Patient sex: M
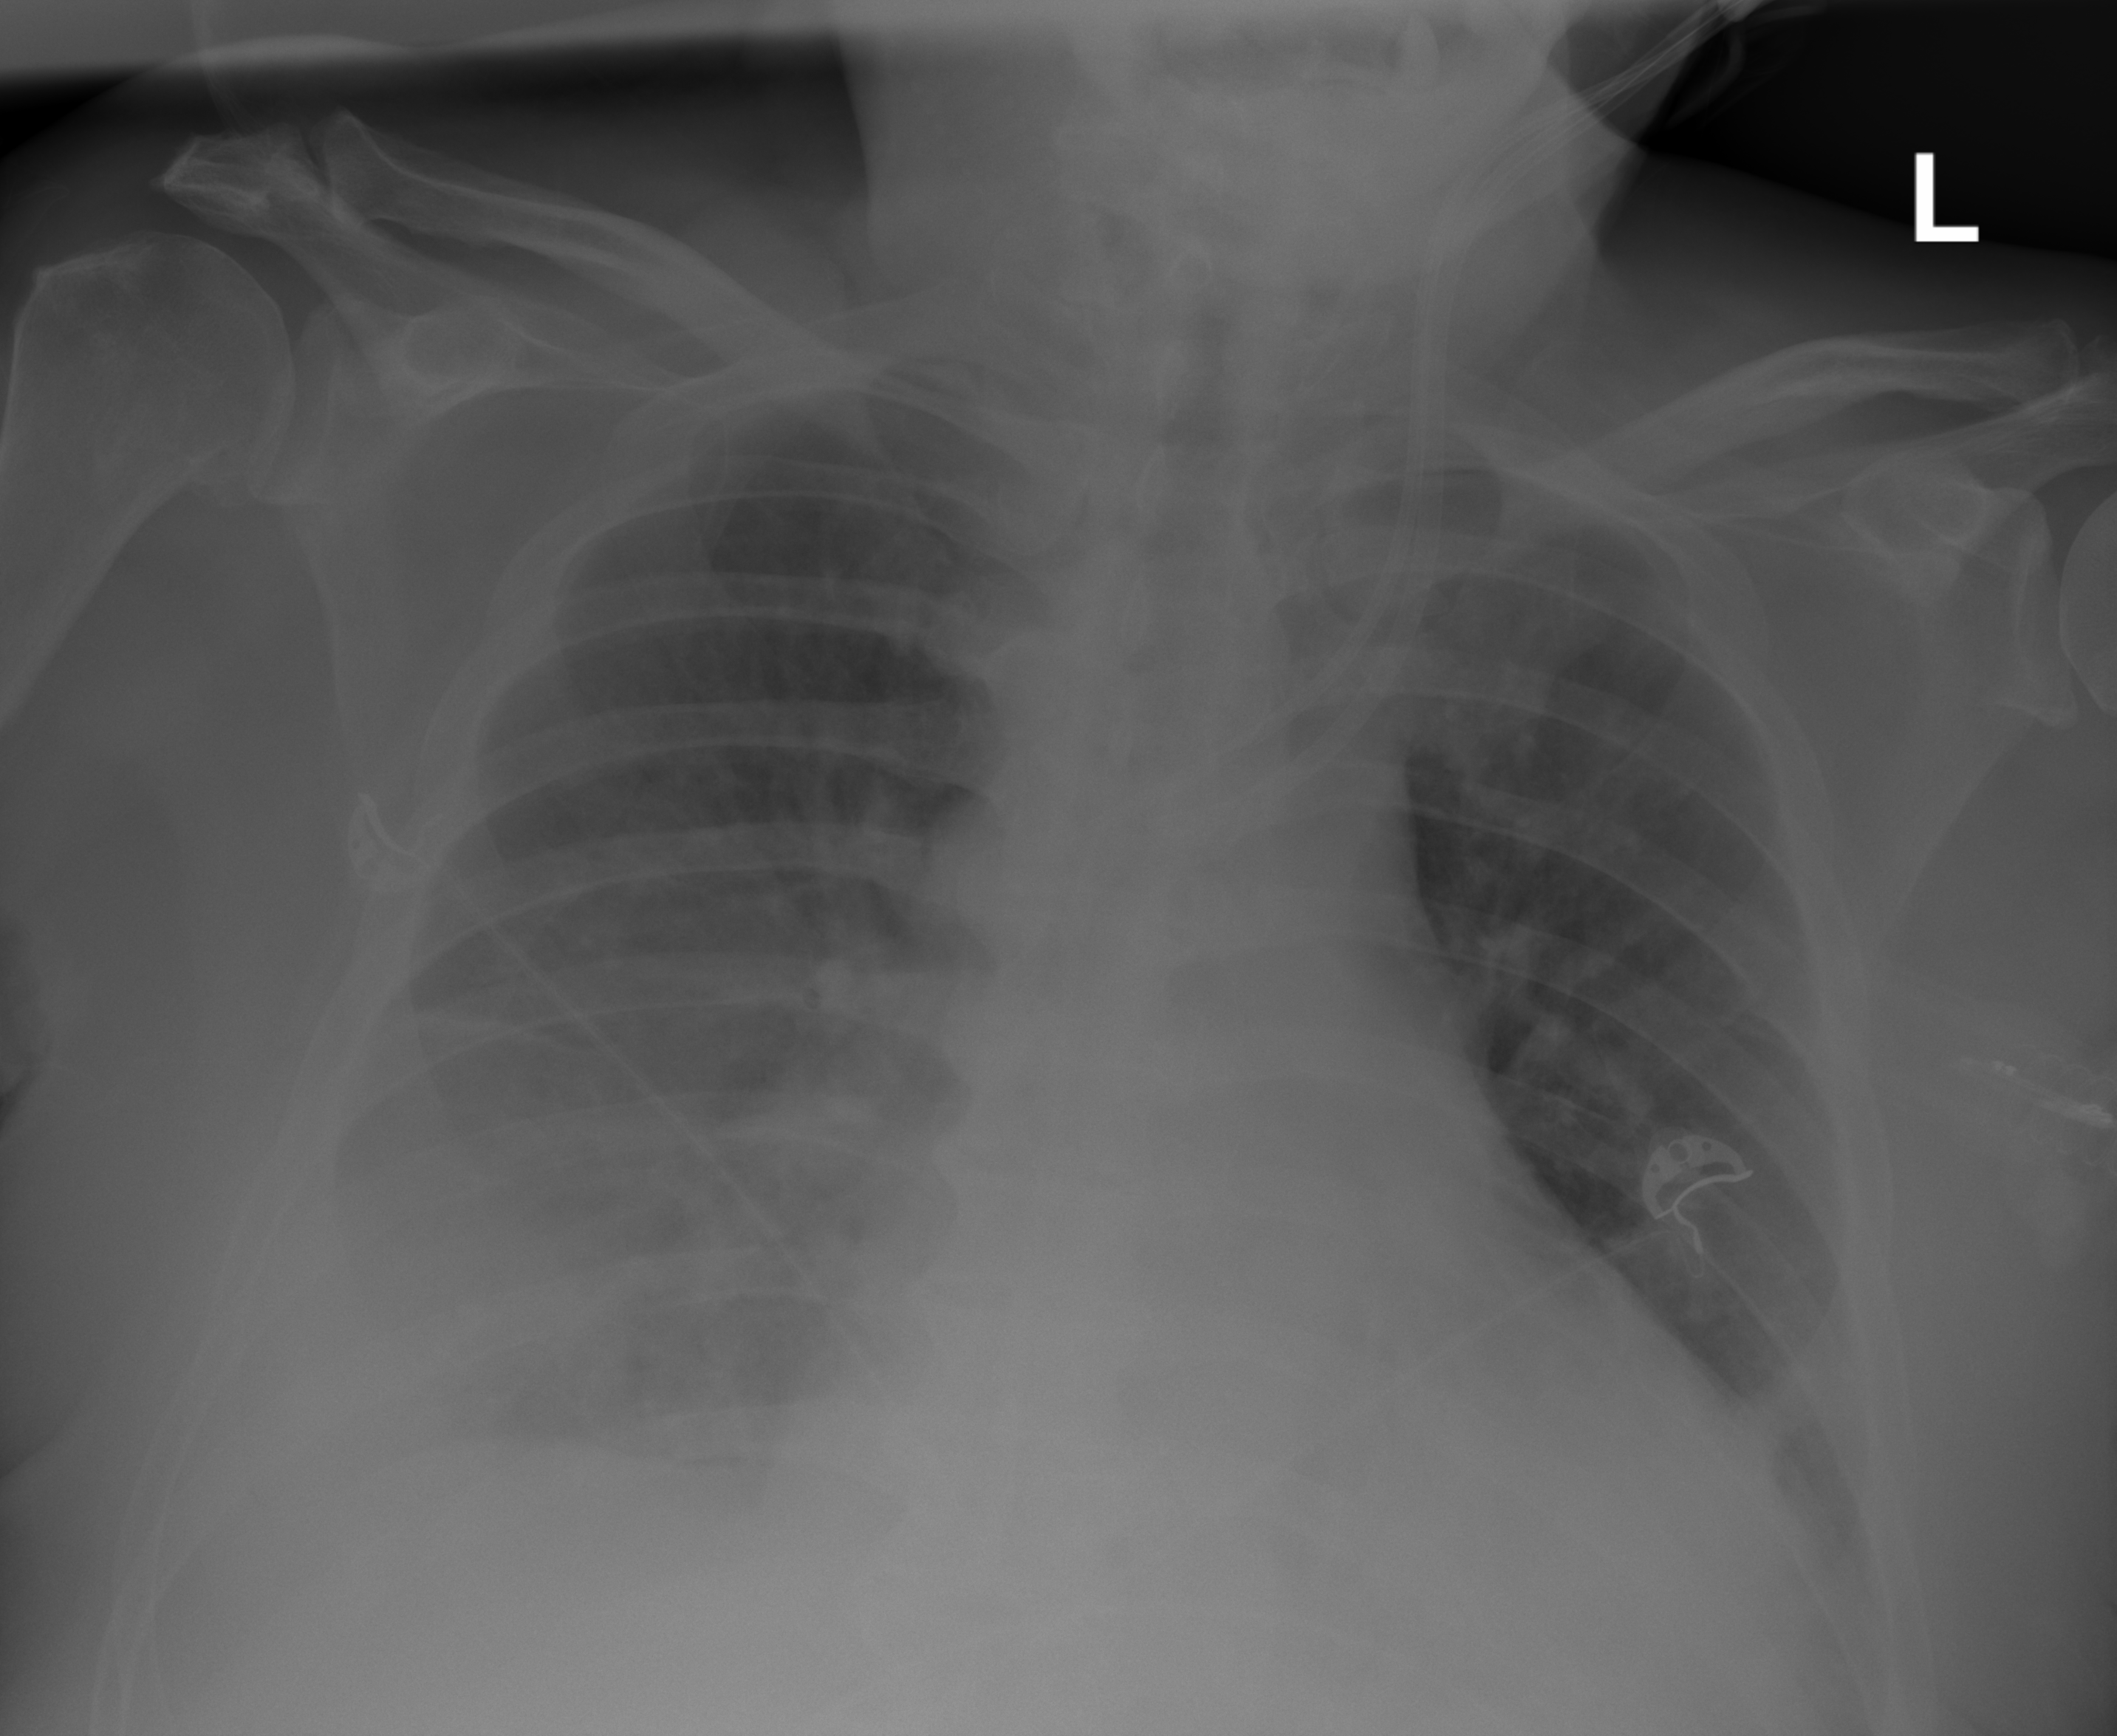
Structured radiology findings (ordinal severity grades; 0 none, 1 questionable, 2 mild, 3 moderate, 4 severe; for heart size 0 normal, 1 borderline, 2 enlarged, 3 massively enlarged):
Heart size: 2
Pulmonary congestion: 0
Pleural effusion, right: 3
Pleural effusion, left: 0
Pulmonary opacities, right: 2
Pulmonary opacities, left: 0
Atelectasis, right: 3
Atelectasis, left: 2